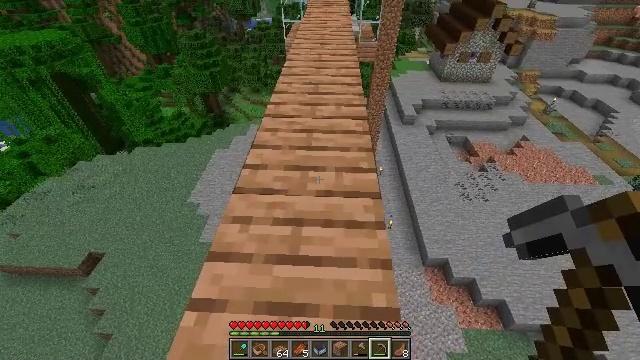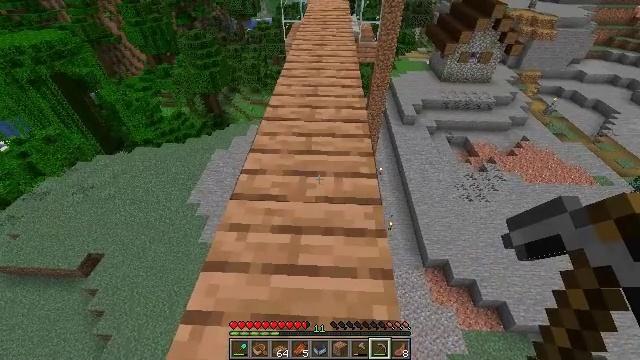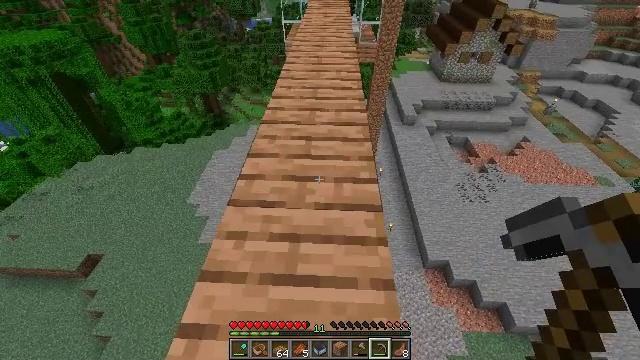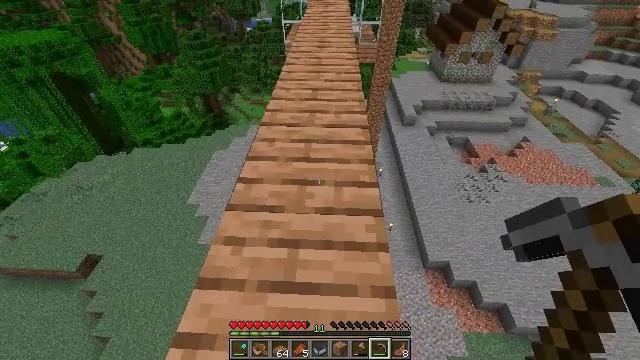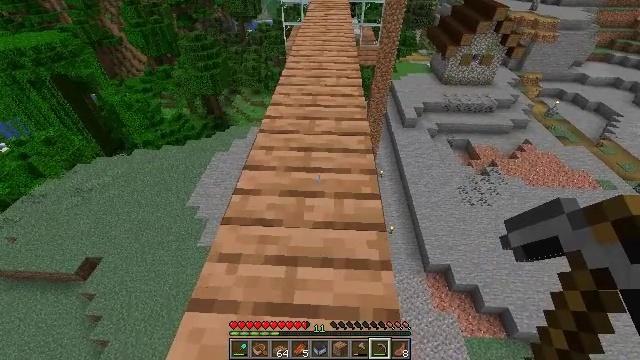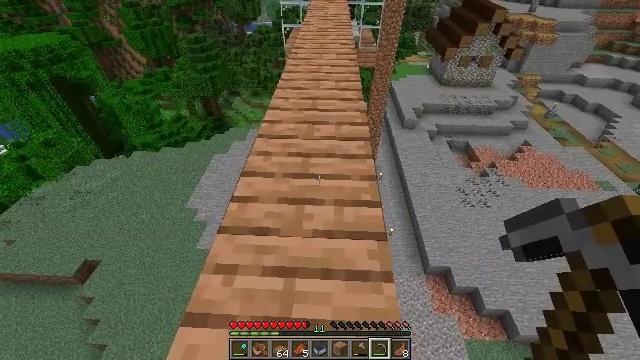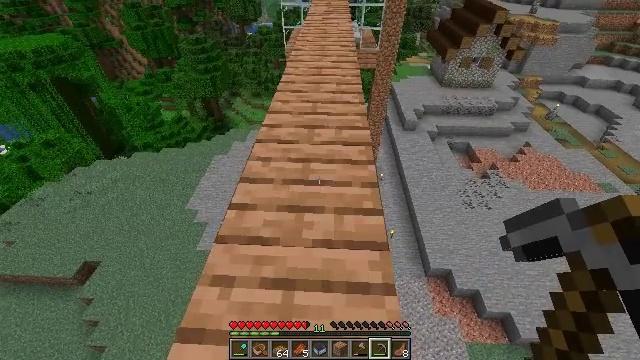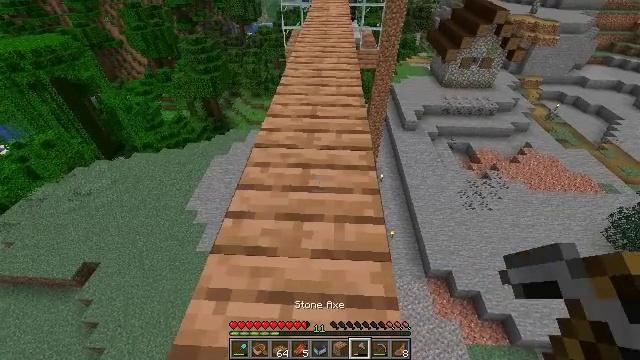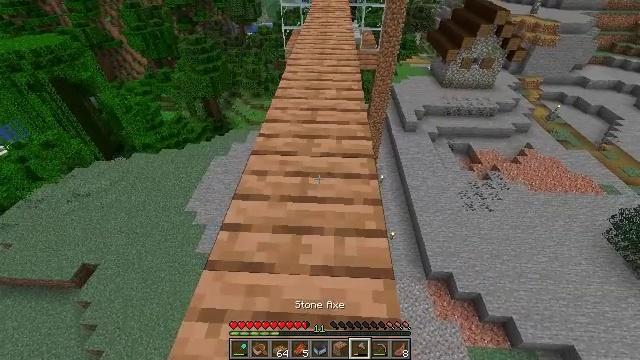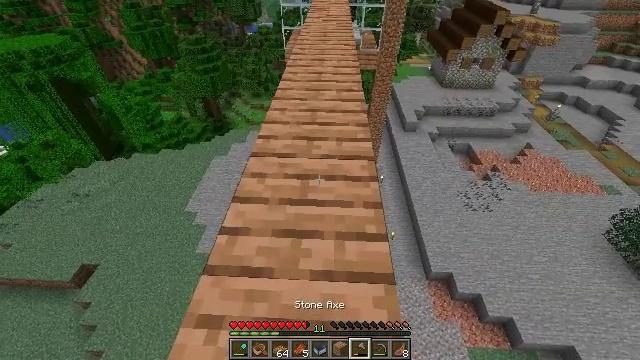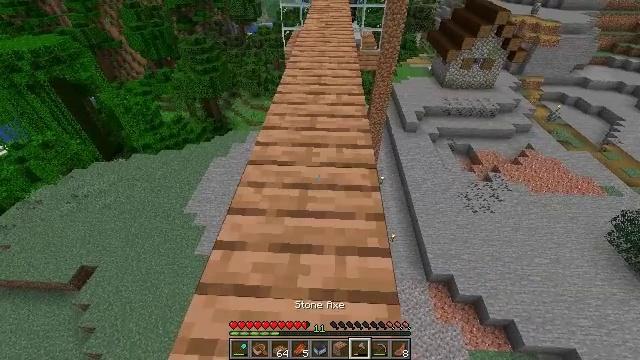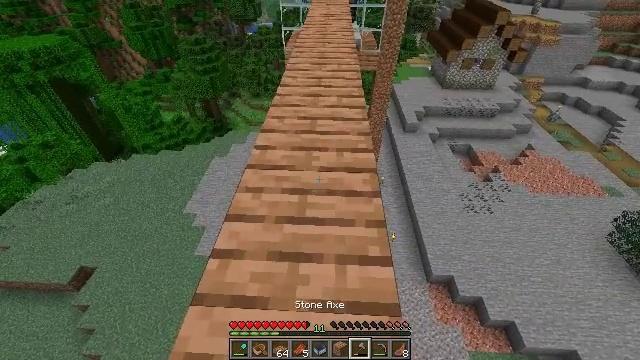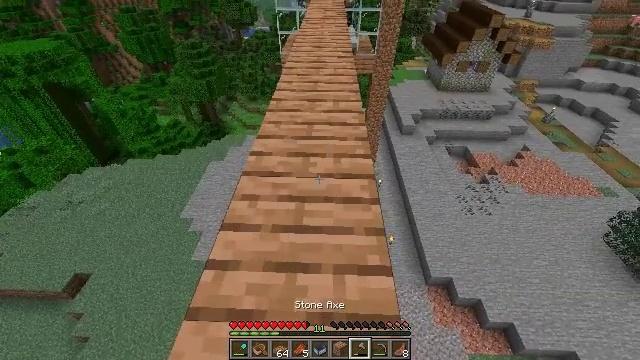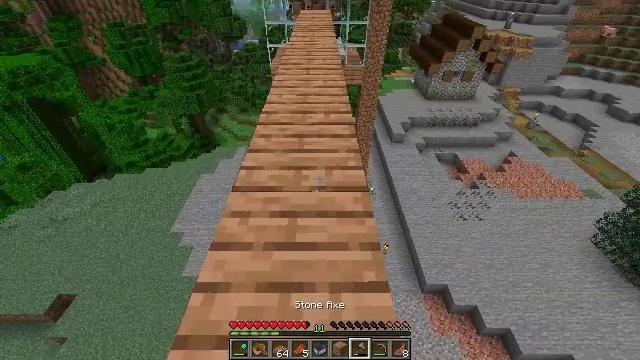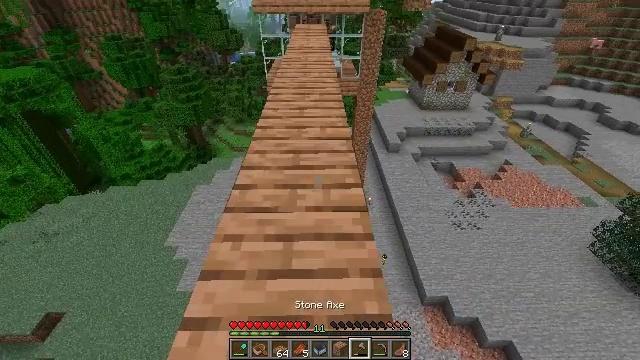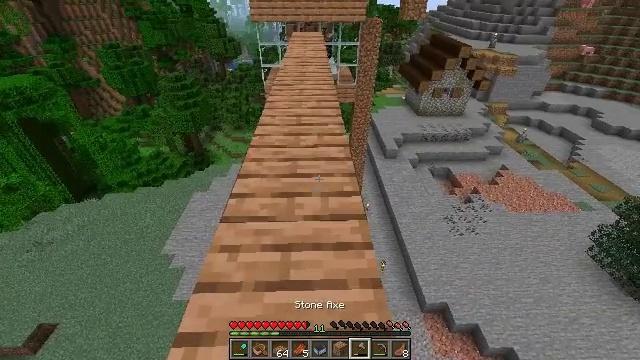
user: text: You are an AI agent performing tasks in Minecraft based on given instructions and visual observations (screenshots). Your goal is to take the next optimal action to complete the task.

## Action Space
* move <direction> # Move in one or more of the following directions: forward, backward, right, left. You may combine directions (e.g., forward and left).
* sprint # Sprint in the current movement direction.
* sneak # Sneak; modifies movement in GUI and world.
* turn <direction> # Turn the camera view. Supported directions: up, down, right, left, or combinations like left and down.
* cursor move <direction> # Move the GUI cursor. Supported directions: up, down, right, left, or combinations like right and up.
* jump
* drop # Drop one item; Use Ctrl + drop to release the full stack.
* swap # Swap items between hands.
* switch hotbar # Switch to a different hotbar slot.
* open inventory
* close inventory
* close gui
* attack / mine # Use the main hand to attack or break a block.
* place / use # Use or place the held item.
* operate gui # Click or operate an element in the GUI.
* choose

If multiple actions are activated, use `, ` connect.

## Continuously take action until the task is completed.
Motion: motion action
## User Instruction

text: Break the jungle planks to recycle them.
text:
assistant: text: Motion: move forward, sneak
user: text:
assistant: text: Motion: move forward, sneak
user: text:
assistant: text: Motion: move forward, sneak
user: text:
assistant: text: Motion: move forward, sneak
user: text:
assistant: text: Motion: move forward, sneak
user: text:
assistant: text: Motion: move forward, sneak
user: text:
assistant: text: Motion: move forward, sneak
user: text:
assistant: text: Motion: move forward, sneak
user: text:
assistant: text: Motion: move forward, sneak
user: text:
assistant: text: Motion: move forward, sneak
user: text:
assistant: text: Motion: move forward, sneak
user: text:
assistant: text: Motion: move forward, sneak
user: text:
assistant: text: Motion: move forward, sneak, turn right and up
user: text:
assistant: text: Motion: move forward, sneak, turn up
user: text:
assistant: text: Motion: move forward, sneak, turn up
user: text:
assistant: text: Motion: move forward, sneak, turn up
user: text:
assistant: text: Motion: move forward, sneak
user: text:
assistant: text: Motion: move forward, sneak
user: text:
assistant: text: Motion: move forward, sneak
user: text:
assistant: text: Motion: move forward
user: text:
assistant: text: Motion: move forward
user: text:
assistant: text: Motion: move forward
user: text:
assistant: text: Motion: move forward
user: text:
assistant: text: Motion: move forward
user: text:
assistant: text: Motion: move forward
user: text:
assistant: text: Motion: move forward
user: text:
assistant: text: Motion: move forward
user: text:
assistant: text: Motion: move forward
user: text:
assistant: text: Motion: move forward
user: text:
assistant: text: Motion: move forward